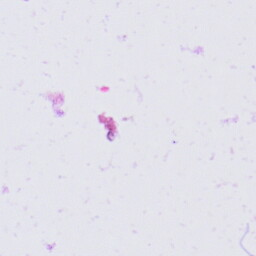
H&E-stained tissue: Skin